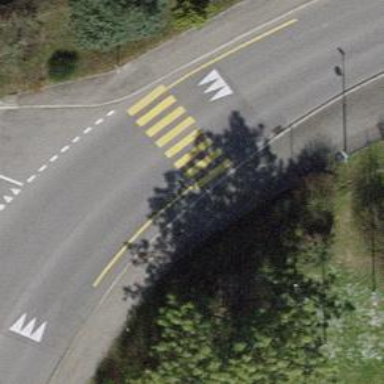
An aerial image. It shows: Zebra crossing on the road.